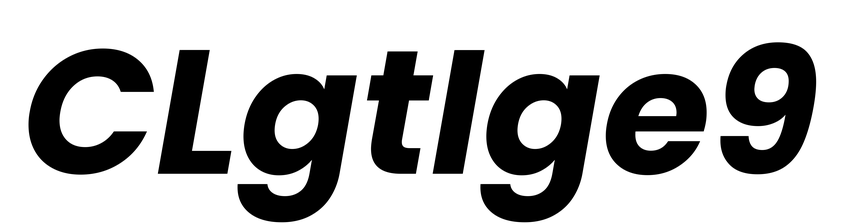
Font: Poppins-BoldItalic